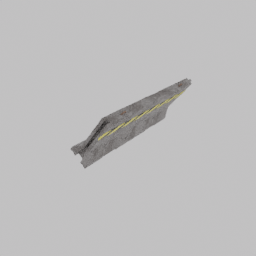
Label: architecture